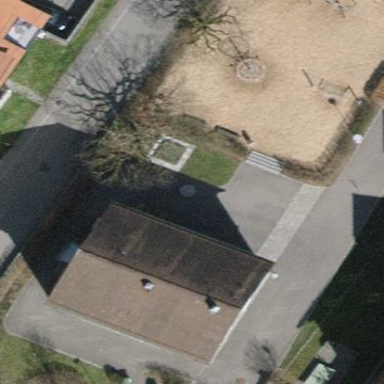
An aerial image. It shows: Kindergarten.